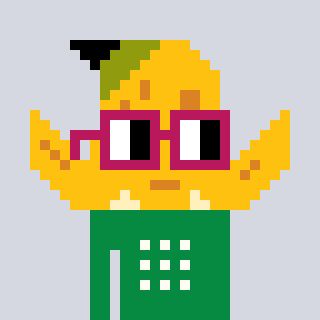
a pixel art character with square dark red glasses, a banana-shaped head and a green-colored body on a cool background